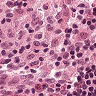
Metastatic tissue present: no